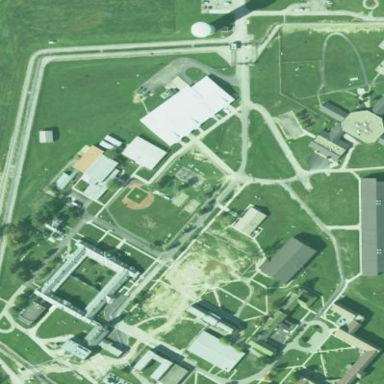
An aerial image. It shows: Prison.